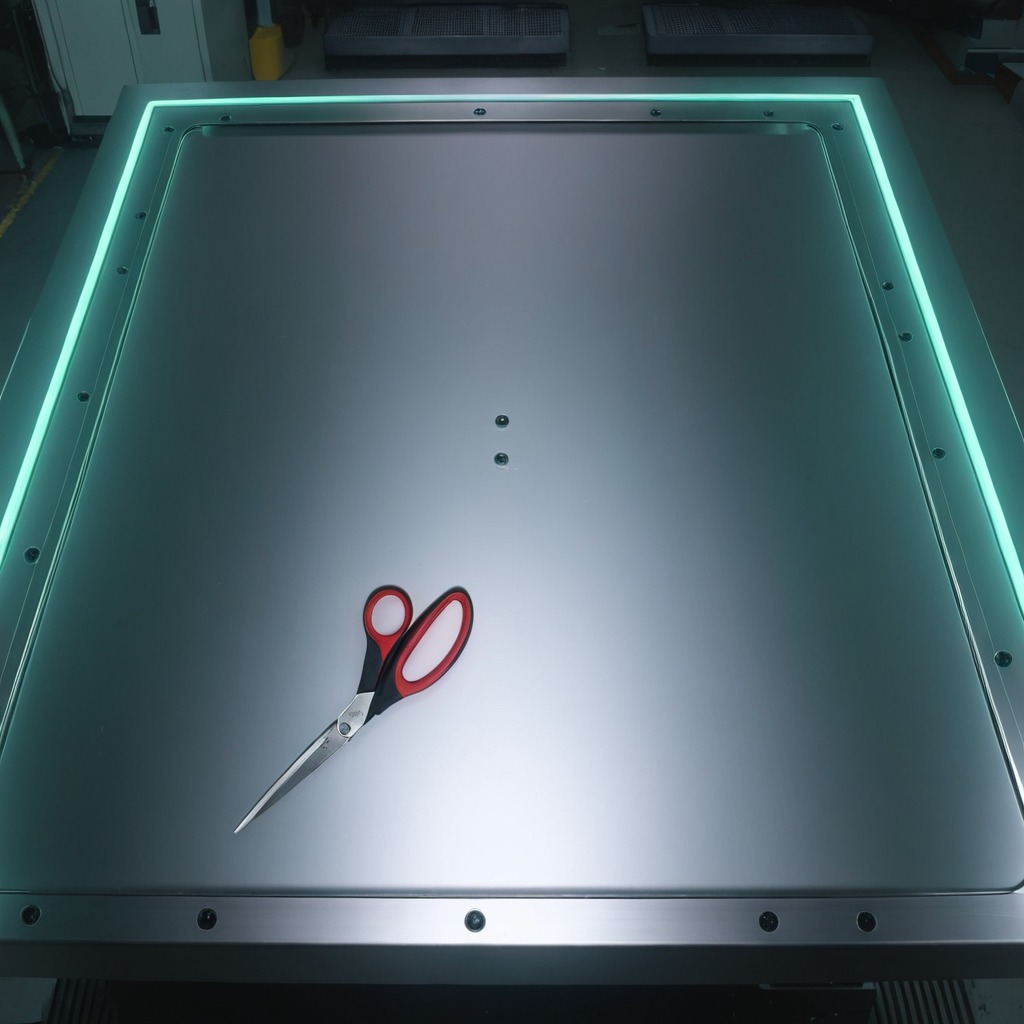
A scissor lies on the metal table.